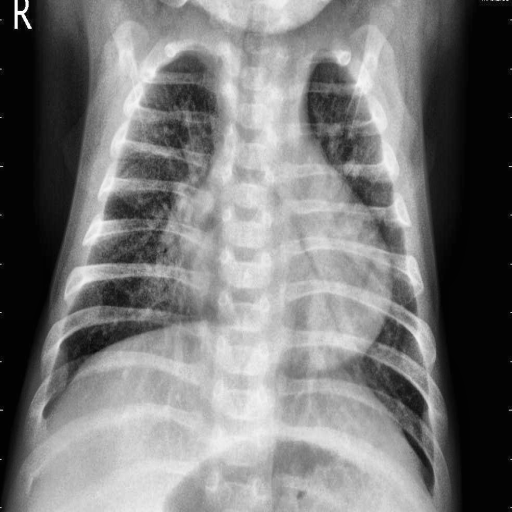
Finding: PNEUMONIA